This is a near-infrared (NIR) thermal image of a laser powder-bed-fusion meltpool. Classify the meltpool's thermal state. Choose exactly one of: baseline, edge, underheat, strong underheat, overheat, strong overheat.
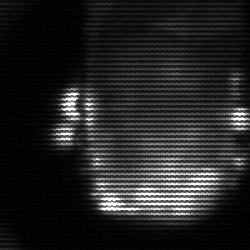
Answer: baseline